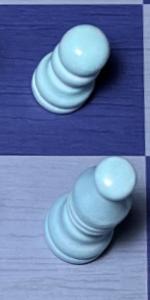
Label: Bishop_White